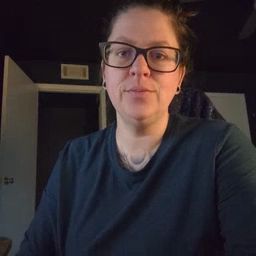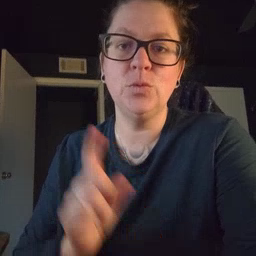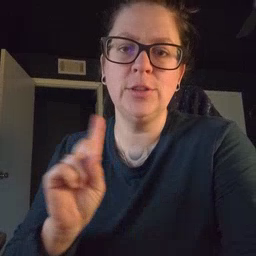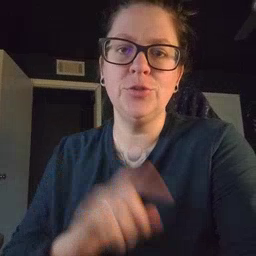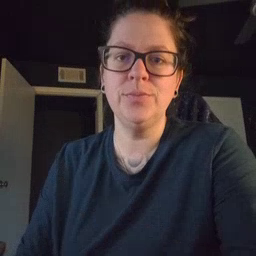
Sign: where